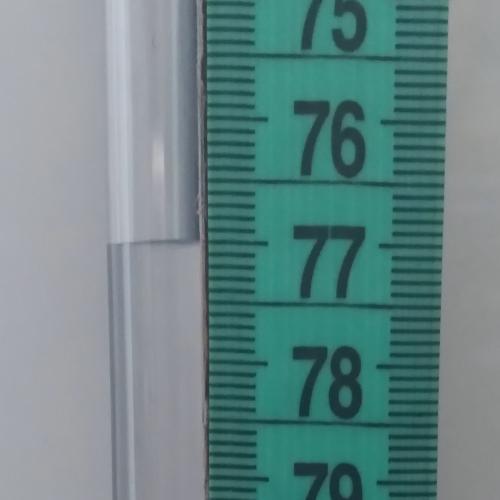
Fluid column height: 77.0 cm